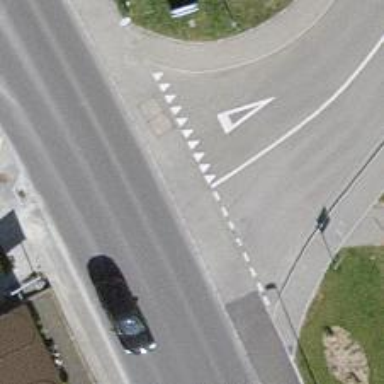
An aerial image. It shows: Uncontrolled zebra crossing on the road.